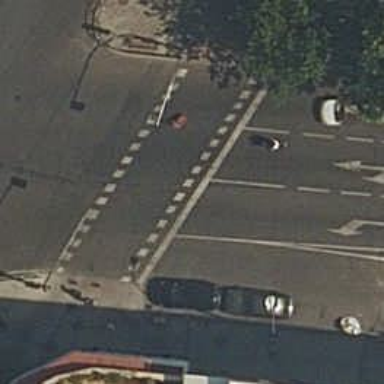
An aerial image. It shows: Zebra crossing with traffic signals.